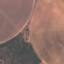
Label: AnnualCrop